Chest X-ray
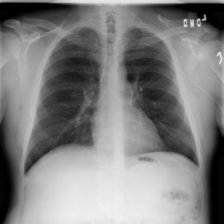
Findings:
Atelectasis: negative
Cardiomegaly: negative
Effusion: negative
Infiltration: negative
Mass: negative
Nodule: negative
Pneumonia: negative
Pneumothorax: negative
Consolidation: negative
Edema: negative
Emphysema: negative
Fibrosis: negative
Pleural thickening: negative
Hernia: negative